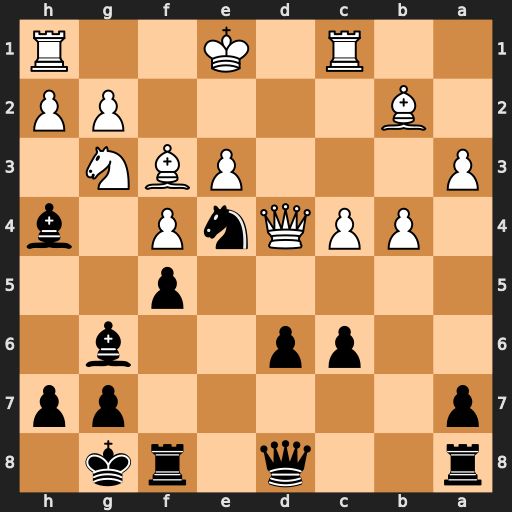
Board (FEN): r2q1rk1/p5pp/2pp2b1/5p2/1PPQnP1b/P3PBN1/1B4PP/2R1K2R
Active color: b
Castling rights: K
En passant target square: -
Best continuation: Bf6 Qd3 Bxb2